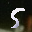
Label: 5